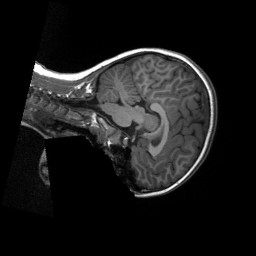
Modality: T1w
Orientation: sagittal
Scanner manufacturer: siemens
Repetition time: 2.3 s
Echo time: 0.00229 s